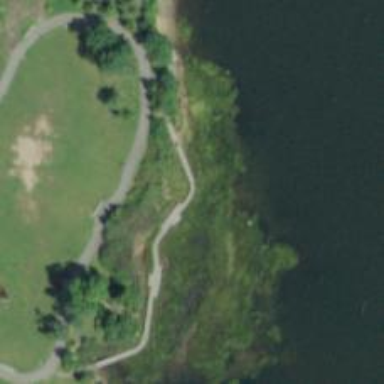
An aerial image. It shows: Path.